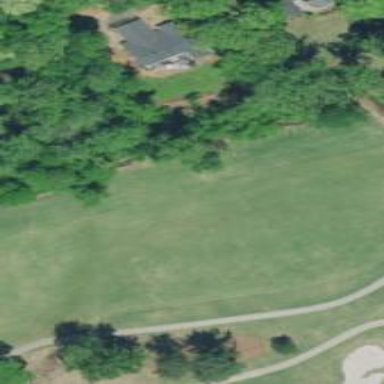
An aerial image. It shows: Grassy fairway on golf course.